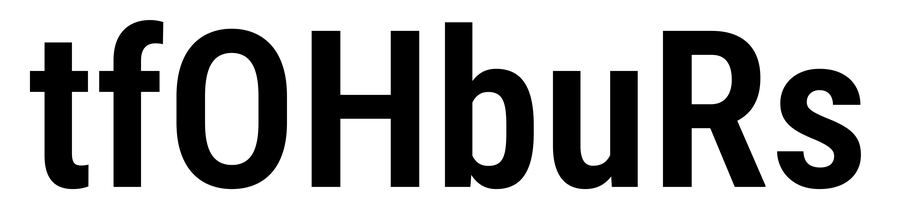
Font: Roboto_Condensed_SemiBold